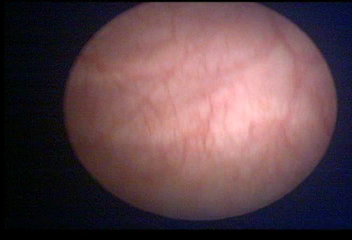
Modality: WLC
Class: Normal mucosa
Bladder cancer association: No